Current action and preconditions to check: path_clear

Your task: For each precondition in the list above, predict whether it will hold at this action.

Consider the current scene as observed from the mobile robot's camera, and analyze the predicted future states of all dynamic agents (e.g., people, animals, vehicles, or any moving entities) within the NEXT SECOND.

IMPORTANT: Only answer "very likely" if you are absolutely certain—based on strong, clear evidence—that a dynamic agent will violate the precondition in the predicted future state. Do NOT answer "very likely" for unlikely, ambiguous, or low-probability risks.

Ask yourself for each precondition: Is there a high probability, with clear and convincing evidence, that the predicted future states of any dynamic agent will interfere with the predicted future state of the currently executing action within the NEXT SECOND, causing that precondition to fail?

Assess the risk level based on these predictions. Use "likely" or "very likely" if motions create a clear risk of interference.

Use "neutral" or "improbable" if agents are nearby but their predicted paths are clearly diverging or non-conflicting.

Failure Risk Categories: "very improbable", "improbable", "neutral", "likely", "very likely"

Answer Format: Output ONLY the probability_of_failure value from these categories: "very improbable", "improbable", "neutral", "likely", "very likely"

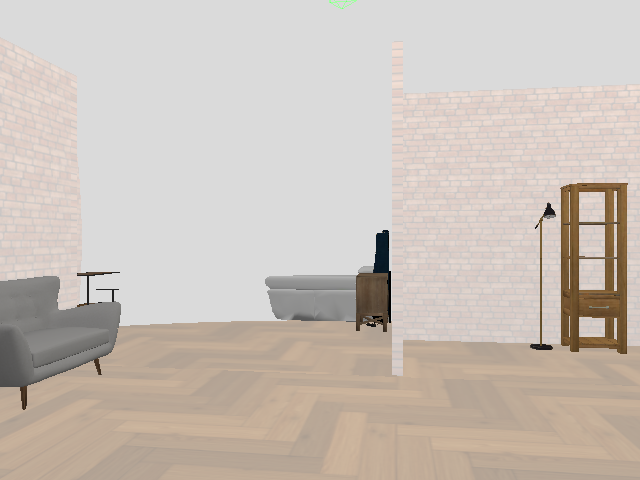

Answer: very improbable